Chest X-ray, PA view. Patient: 59 years old, sex M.
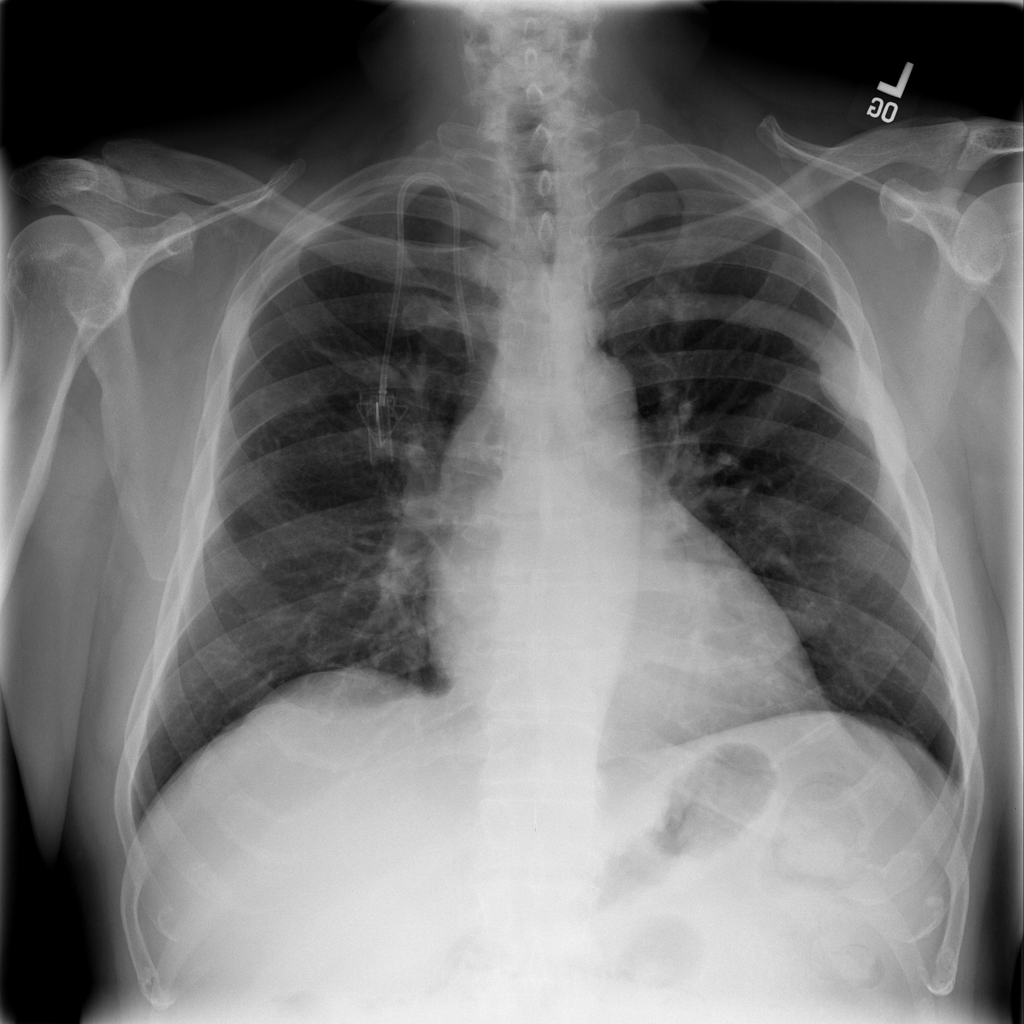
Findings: No Finding